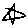
Label: star